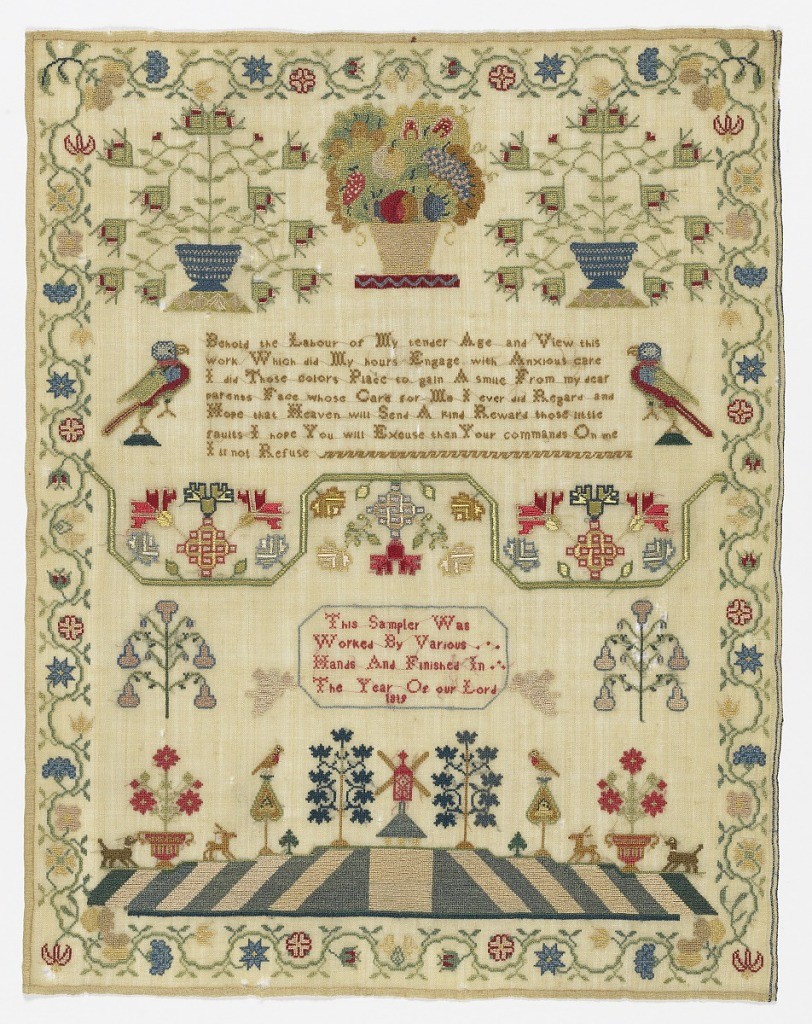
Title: ''Various Hands''
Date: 1819
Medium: silk embroidery on wool foundation Technique: embroidered in cross, satin, eyelet and running stitches on plain weave foundation
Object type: Sampler
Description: A sampler of isolated motifs and texts within a curving floral border. The wool foundation cloth is very fine, and the embroidery from word to word shows through from the other side.  The text reads, "Behold the Labour of My tender Age and View this work Which did My hours Engage with Anxious care I did Those colors Place to gain A smile From my dear parents Face whose Care for Me I ever did Regard and Hope that Heaven will Send A kind Reward those little faults I hope You will Excuse then Your commands On me I'll not Refuse."  It concludes at the bottom, 'This Sampler Was Worked By Various Hands And Finished In The Year Of Our Lord 1819."